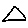
Label: triangle